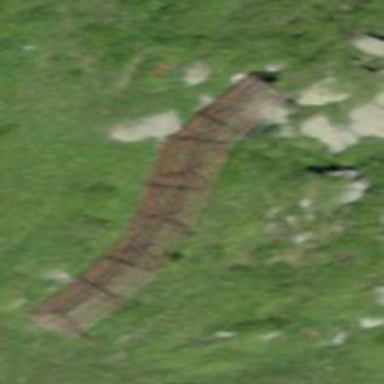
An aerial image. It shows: Snow fence that is man-made.